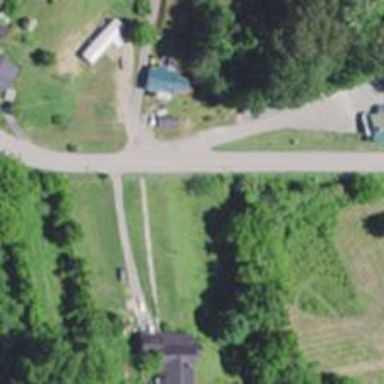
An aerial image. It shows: Tertiary road.